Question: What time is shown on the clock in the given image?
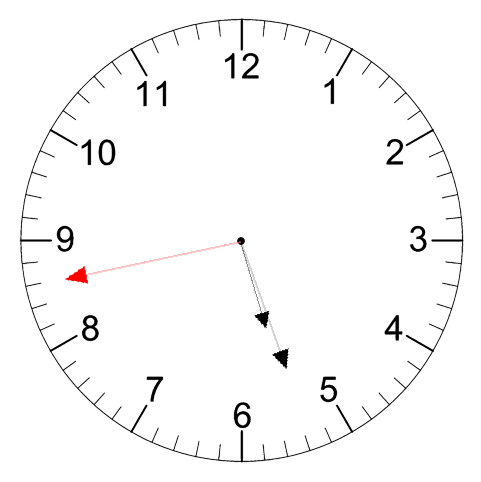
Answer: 05:26:43